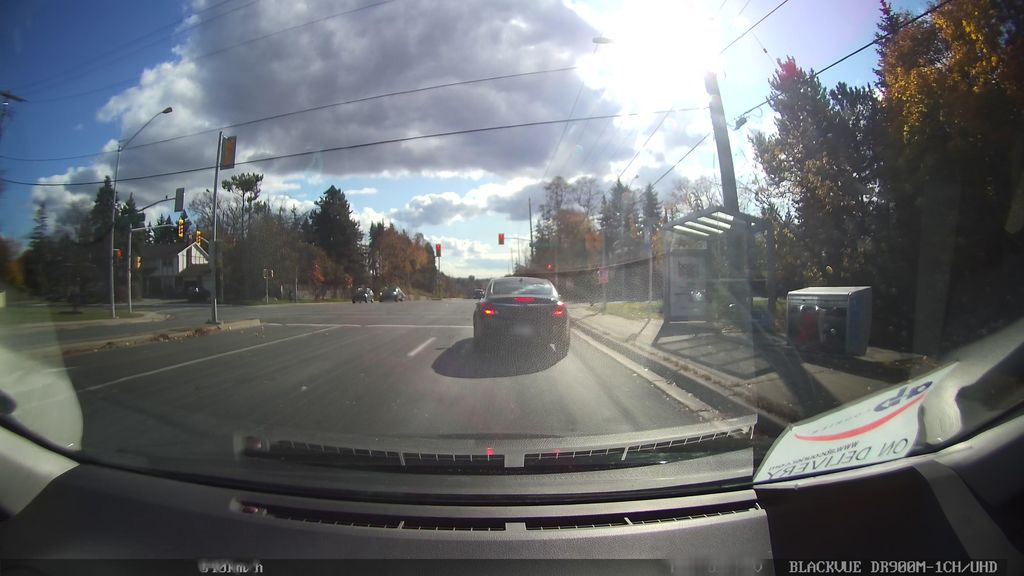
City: toronto